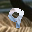
Label: 9